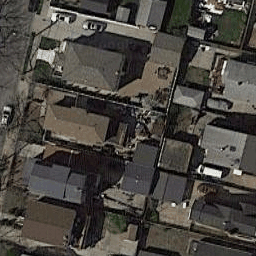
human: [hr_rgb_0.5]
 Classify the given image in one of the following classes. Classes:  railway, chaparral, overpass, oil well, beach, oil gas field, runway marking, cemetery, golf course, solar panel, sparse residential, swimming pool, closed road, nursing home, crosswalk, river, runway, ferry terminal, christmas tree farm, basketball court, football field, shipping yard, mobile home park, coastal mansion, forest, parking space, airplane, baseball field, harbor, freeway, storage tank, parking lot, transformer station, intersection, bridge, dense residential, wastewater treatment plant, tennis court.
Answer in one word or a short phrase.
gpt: dense residential